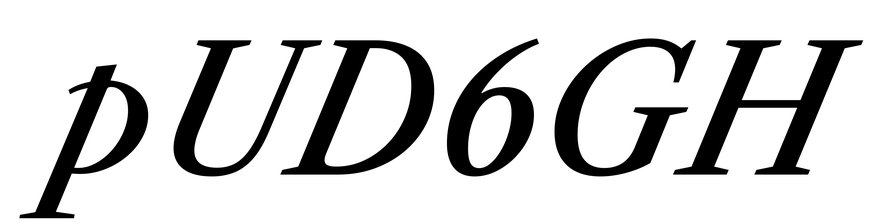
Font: LibreCaslonText-Italic_Medium_Italic